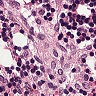
Metastatic tissue present: no